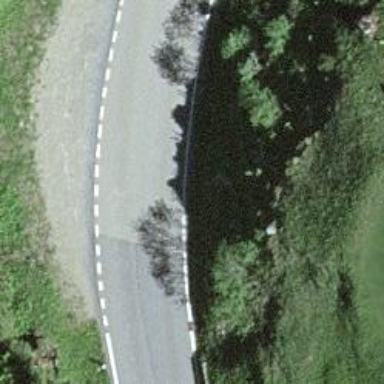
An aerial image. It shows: Tertiary road with curve ahead.